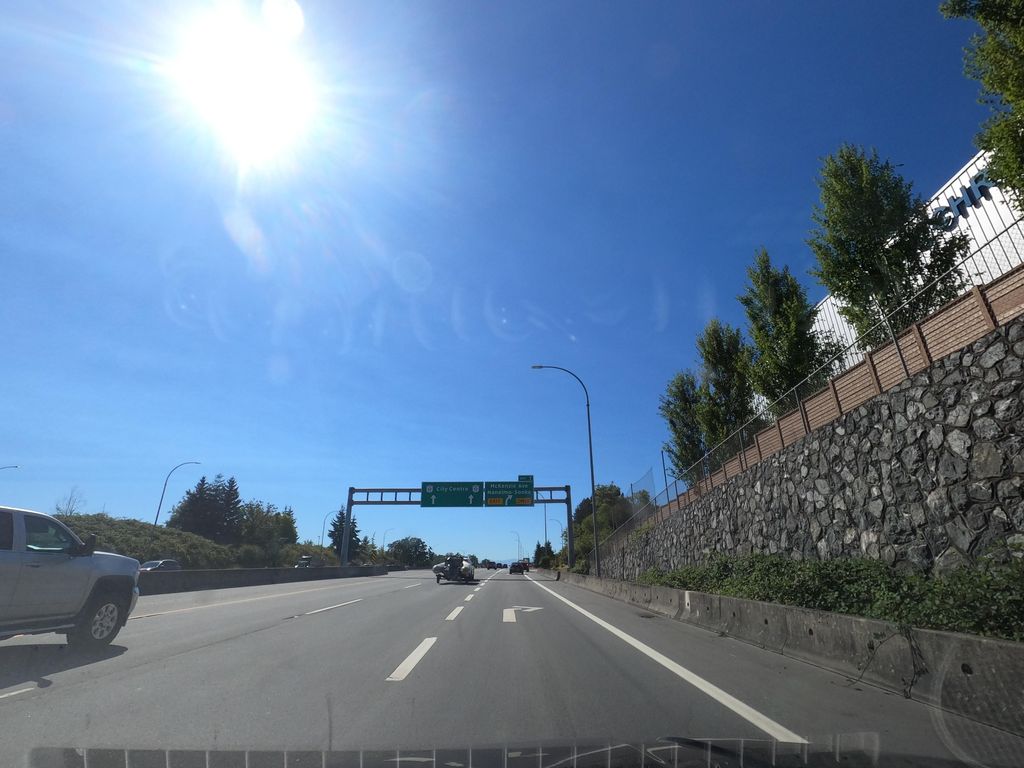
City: victoria